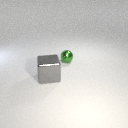
large gray metal cube to the left of small green metal sphere